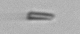
Label: fiber